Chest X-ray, PA view. Patient: 44 years old, sex F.
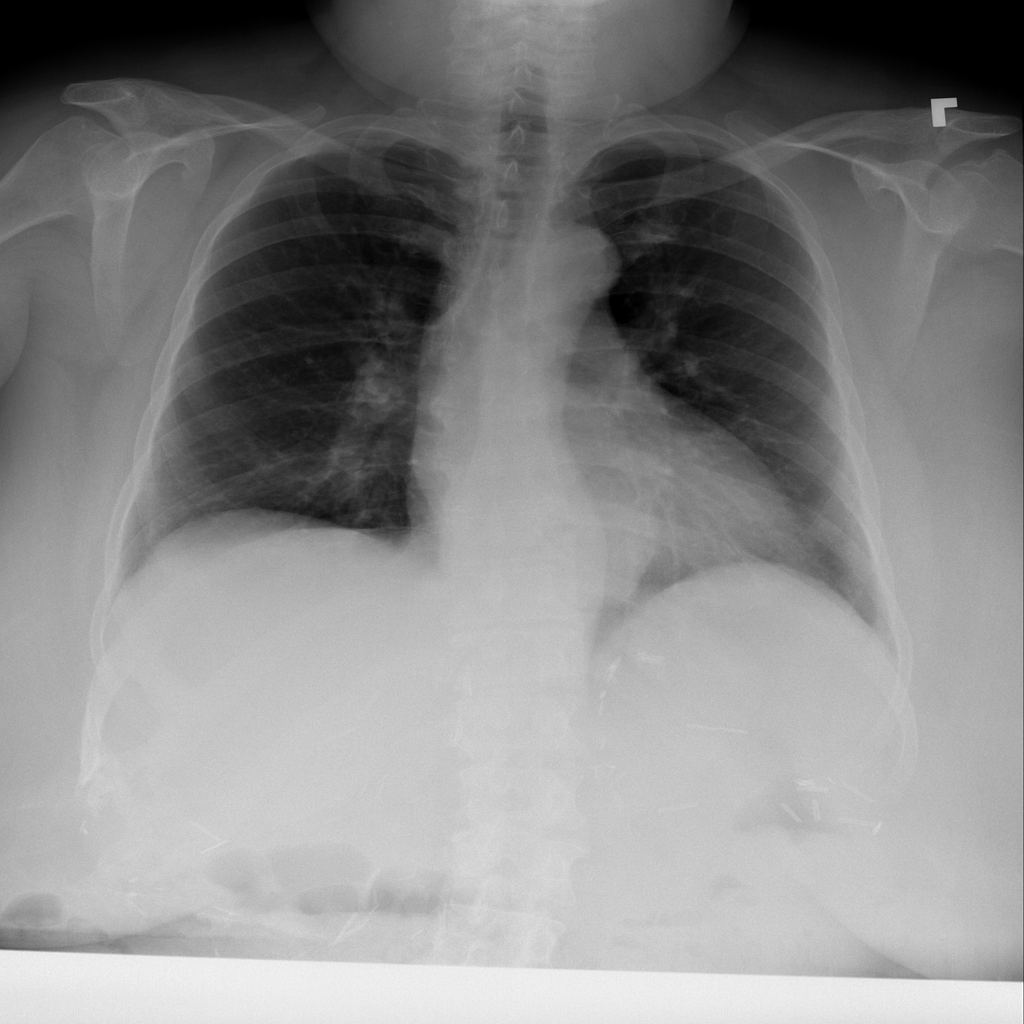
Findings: Hernia, Mass